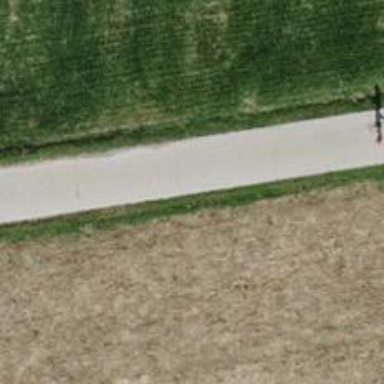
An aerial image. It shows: High-quality concrete track used for agricultural purposes.